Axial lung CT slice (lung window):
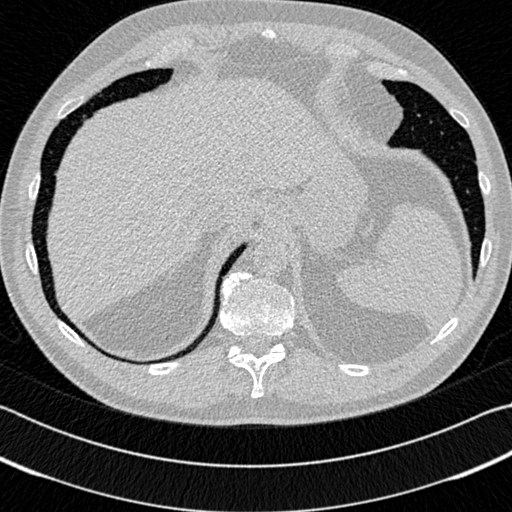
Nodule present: no